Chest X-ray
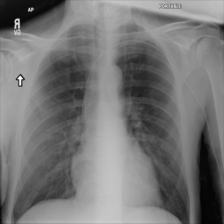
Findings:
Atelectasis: negative
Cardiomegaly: negative
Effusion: negative
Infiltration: negative
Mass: negative
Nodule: negative
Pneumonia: negative
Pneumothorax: negative
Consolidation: negative
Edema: negative
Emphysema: negative
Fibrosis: negative
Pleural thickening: negative
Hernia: negative